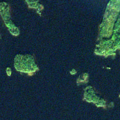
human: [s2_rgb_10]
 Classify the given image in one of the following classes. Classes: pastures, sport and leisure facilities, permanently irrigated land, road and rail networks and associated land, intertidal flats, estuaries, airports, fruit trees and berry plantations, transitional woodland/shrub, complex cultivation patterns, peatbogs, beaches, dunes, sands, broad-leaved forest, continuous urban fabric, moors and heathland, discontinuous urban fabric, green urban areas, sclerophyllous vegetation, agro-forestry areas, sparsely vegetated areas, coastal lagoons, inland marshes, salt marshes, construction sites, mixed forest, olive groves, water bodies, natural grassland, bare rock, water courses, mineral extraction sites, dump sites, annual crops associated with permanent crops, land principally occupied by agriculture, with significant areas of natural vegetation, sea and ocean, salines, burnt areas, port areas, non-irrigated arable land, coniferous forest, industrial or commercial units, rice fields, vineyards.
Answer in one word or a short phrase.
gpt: water bodies